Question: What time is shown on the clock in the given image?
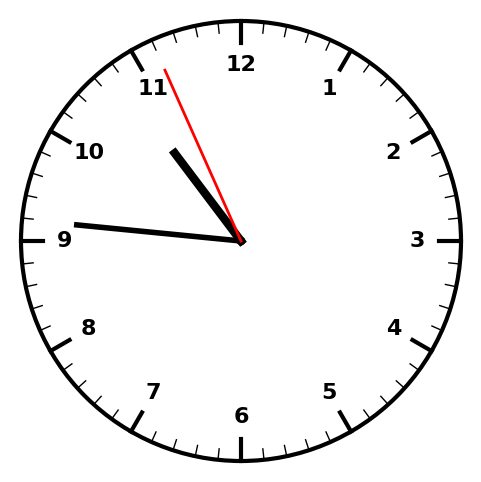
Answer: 10:45:56